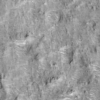
Label: not_dusty